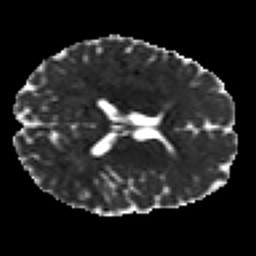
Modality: MD
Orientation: axial
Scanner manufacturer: siemens
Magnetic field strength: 3 T
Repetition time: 7.8 s
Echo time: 0.09 s